Question:
What would be an equivalent of Excel pivot table on the following dataframe in Python? I want to see total sum of each category per weekday
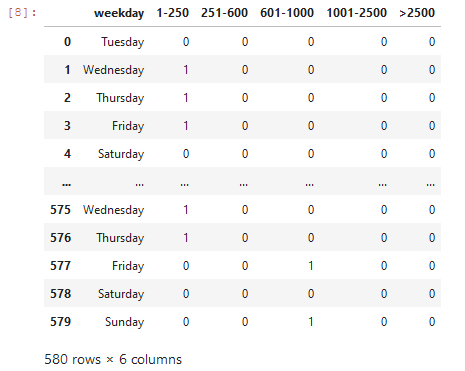
Answer: try this:
'''
df_new = df.groupby(['weekday'])["1-250", "251-600","<PHONE>","<PHONE>",">2500"].apply(lambda x : x.sum()).reset_index()
'''